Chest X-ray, PA view. Patient: 71 years old, sex M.
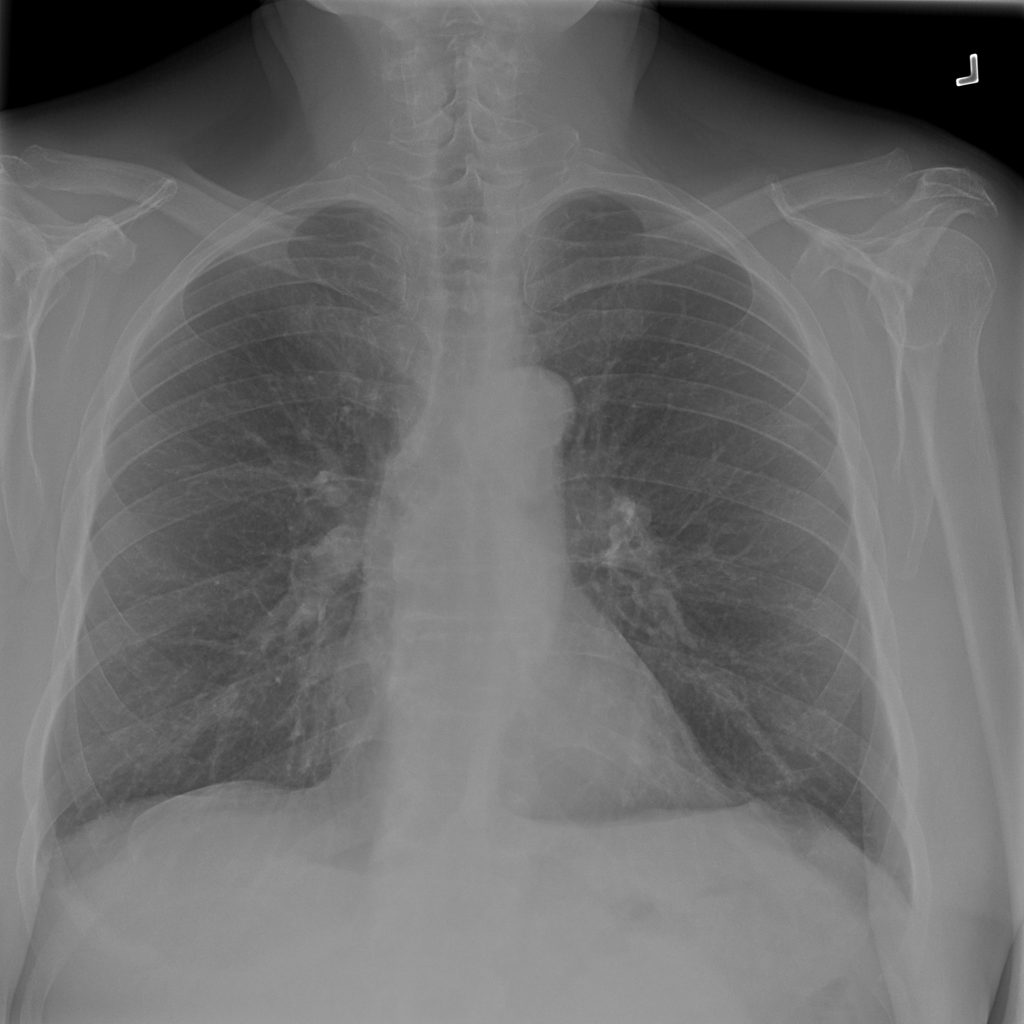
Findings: No Finding